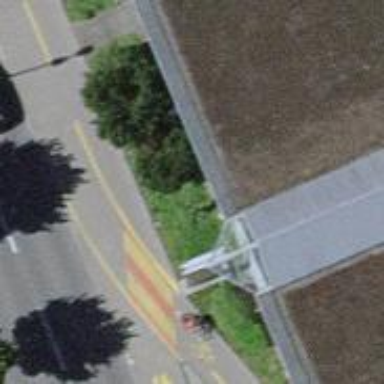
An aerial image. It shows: Sidewalk.